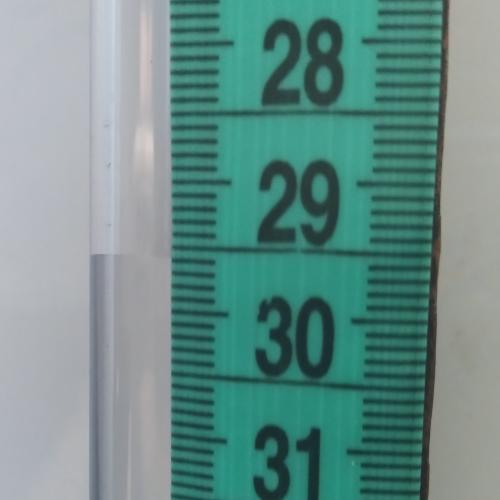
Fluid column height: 29.6 cm